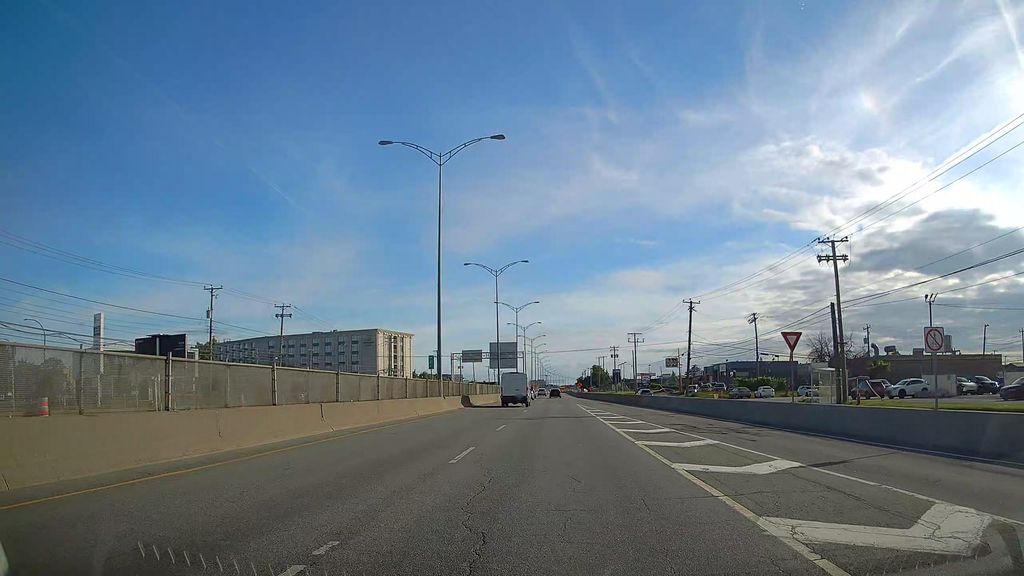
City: montreal